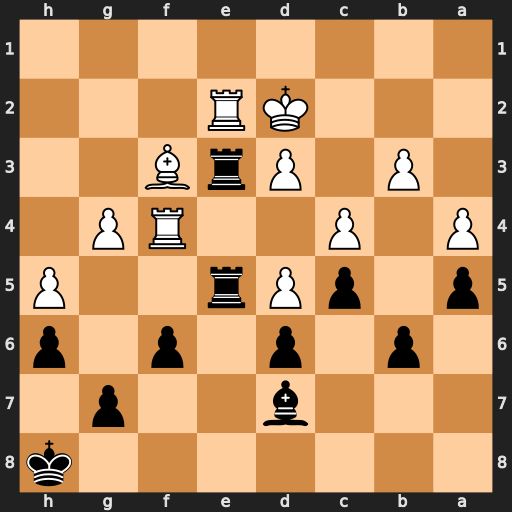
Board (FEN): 7k/3b2p1/1p1p1p1p/p1pPr2P/P1P2RP1/1P1PrB2/3KR3/8
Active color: b
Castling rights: -
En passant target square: -
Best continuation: Rxf3 Rxf3 Rxe2+ Kxe2 Bxg4 Ke3 Bxf3